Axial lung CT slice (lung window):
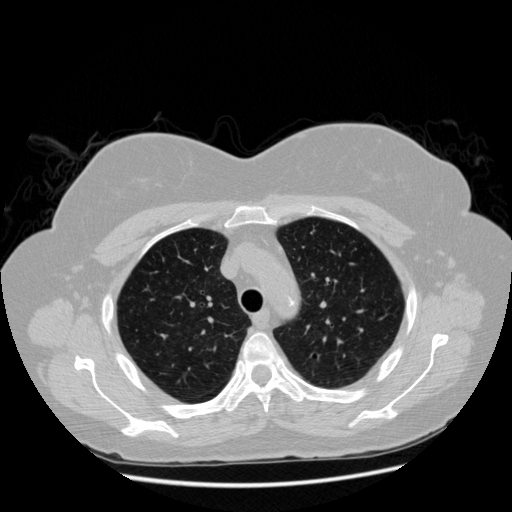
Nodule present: no